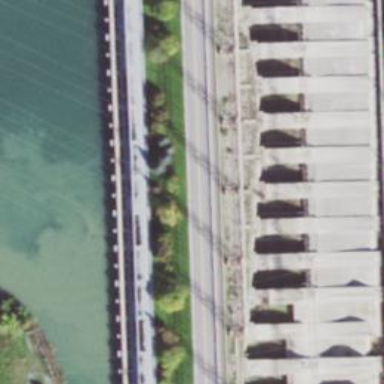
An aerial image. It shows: Dam across waterway.